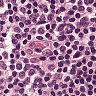
Metastatic tissue present: no